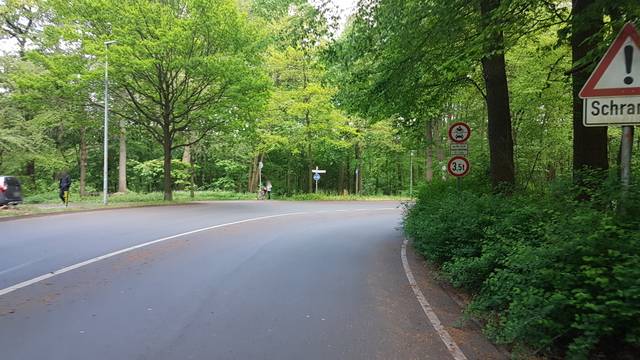
Region: Germany
Coordinates: 52.391, 9.784